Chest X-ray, AP view. Patient: 51 years old, sex F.
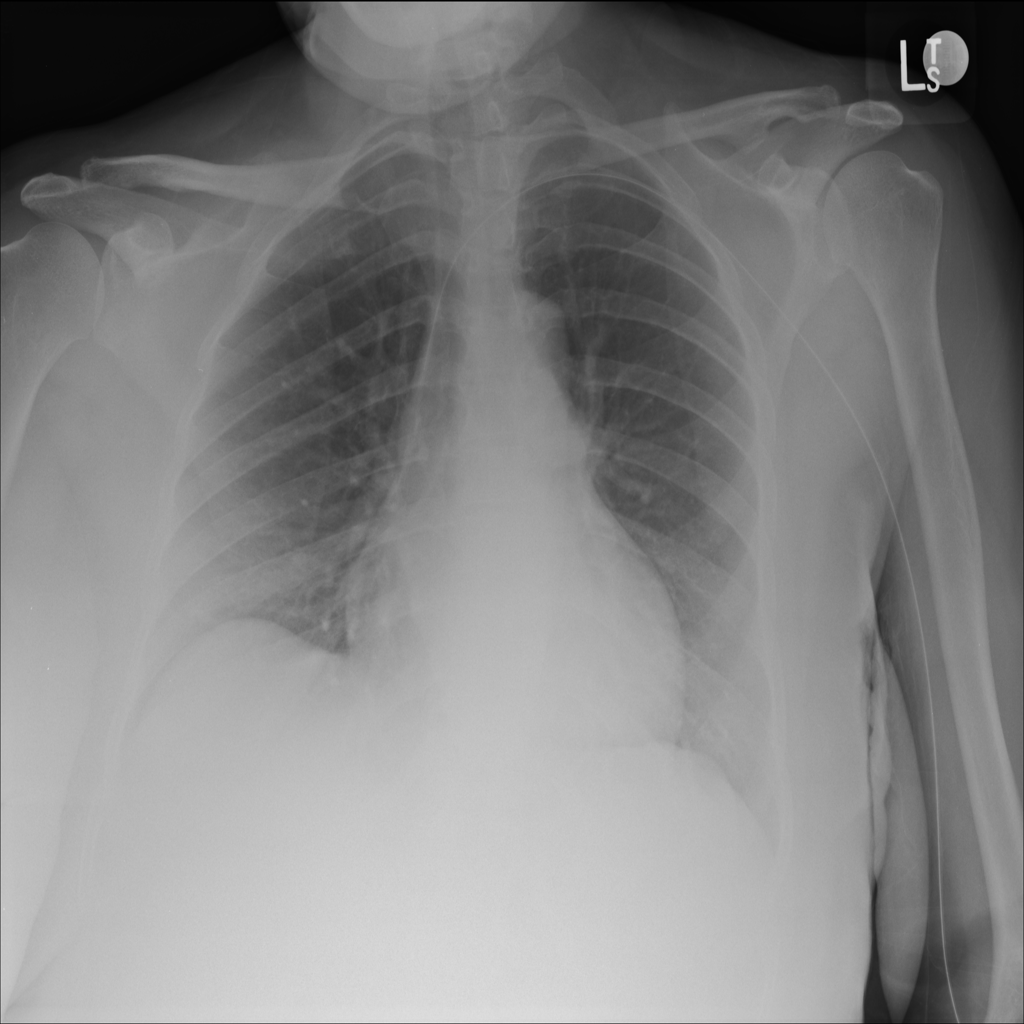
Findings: No Finding